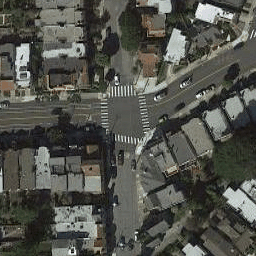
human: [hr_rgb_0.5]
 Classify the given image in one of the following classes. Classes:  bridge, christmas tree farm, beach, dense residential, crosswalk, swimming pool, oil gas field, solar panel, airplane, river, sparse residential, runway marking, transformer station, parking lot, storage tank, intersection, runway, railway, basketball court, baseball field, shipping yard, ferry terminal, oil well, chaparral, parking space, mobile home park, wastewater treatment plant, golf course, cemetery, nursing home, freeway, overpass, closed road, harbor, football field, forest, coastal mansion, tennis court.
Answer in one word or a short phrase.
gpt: intersection